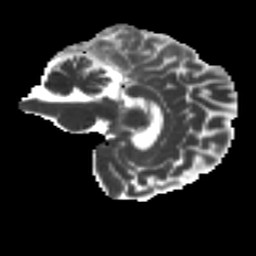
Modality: MD
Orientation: sagittal
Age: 38
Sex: female
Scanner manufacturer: ge
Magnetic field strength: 3 T
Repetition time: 7.8 s
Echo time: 0.0608 s